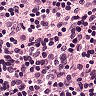
Metastatic tissue present: no